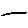
Label: line